Field crop: maize
Growth stage: 1
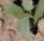
Species: datura